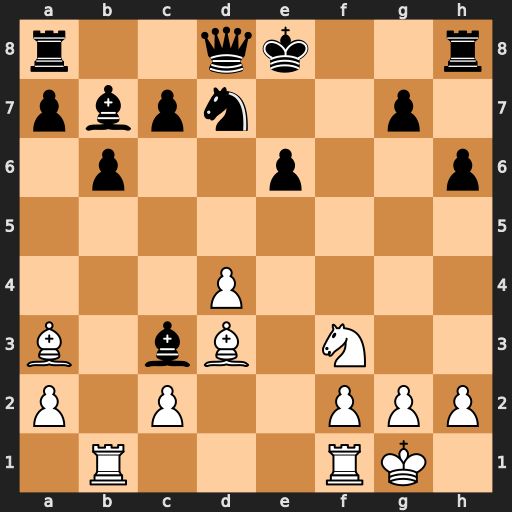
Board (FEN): r2qk2r/pbpn2p1/1p2p2p/8/3P4/B1bB1N2/P1P2PPP/1R3RK1
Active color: w
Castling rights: kq
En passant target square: -
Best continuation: Bg6#